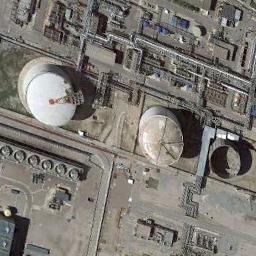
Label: storage_tank